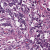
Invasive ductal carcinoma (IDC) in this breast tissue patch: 1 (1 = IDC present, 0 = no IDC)